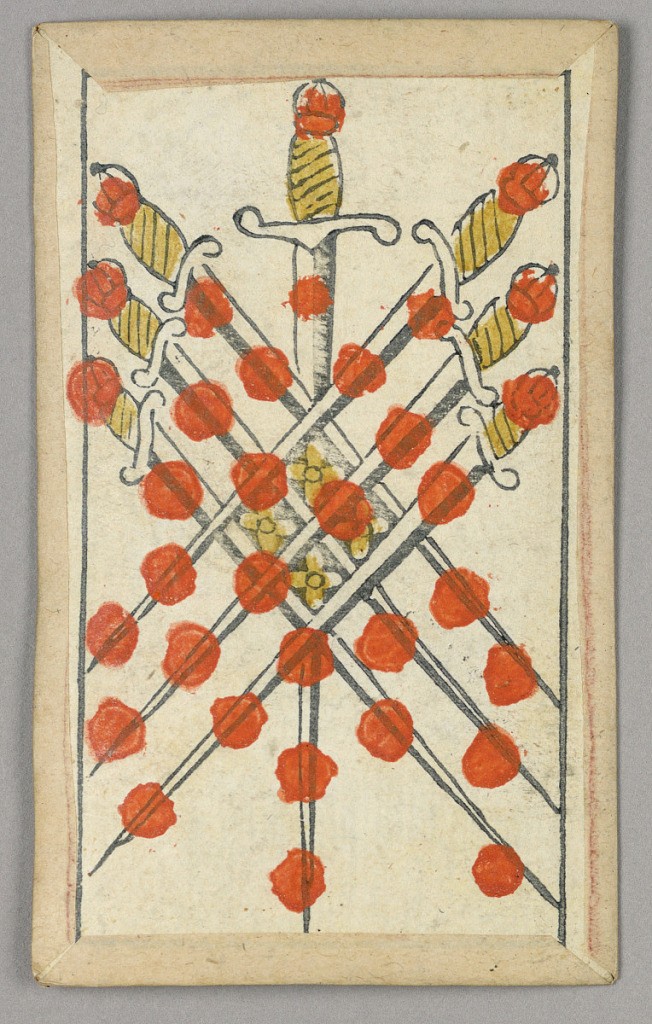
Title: Minchiate (Tarot) Playing Card
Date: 17th century
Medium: Stencil-colored woodblock print
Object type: Playing card
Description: Part of a set of Italian Minchiate playing cards.